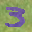
Label: 3